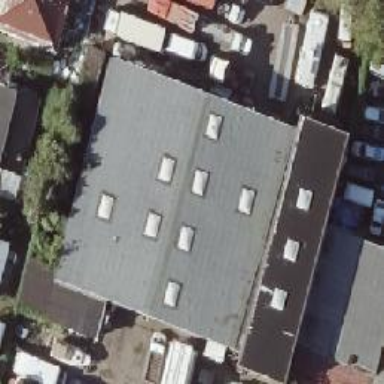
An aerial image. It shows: Car repair shop.